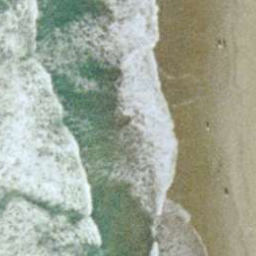
Label: beach